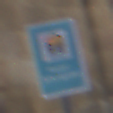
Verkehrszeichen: Wasserschutzgebiet
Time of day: Midday
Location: Outdoor (Urban)
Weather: Overcast
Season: NotSpecified
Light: Natural